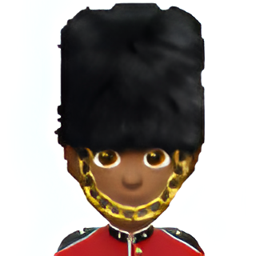
Name: guardsman
Emoji: 💂🏾
Group: People & Body
Sub-group: person-role